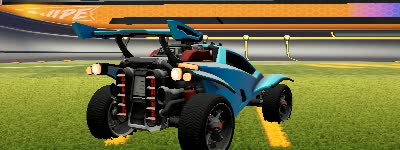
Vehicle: octane